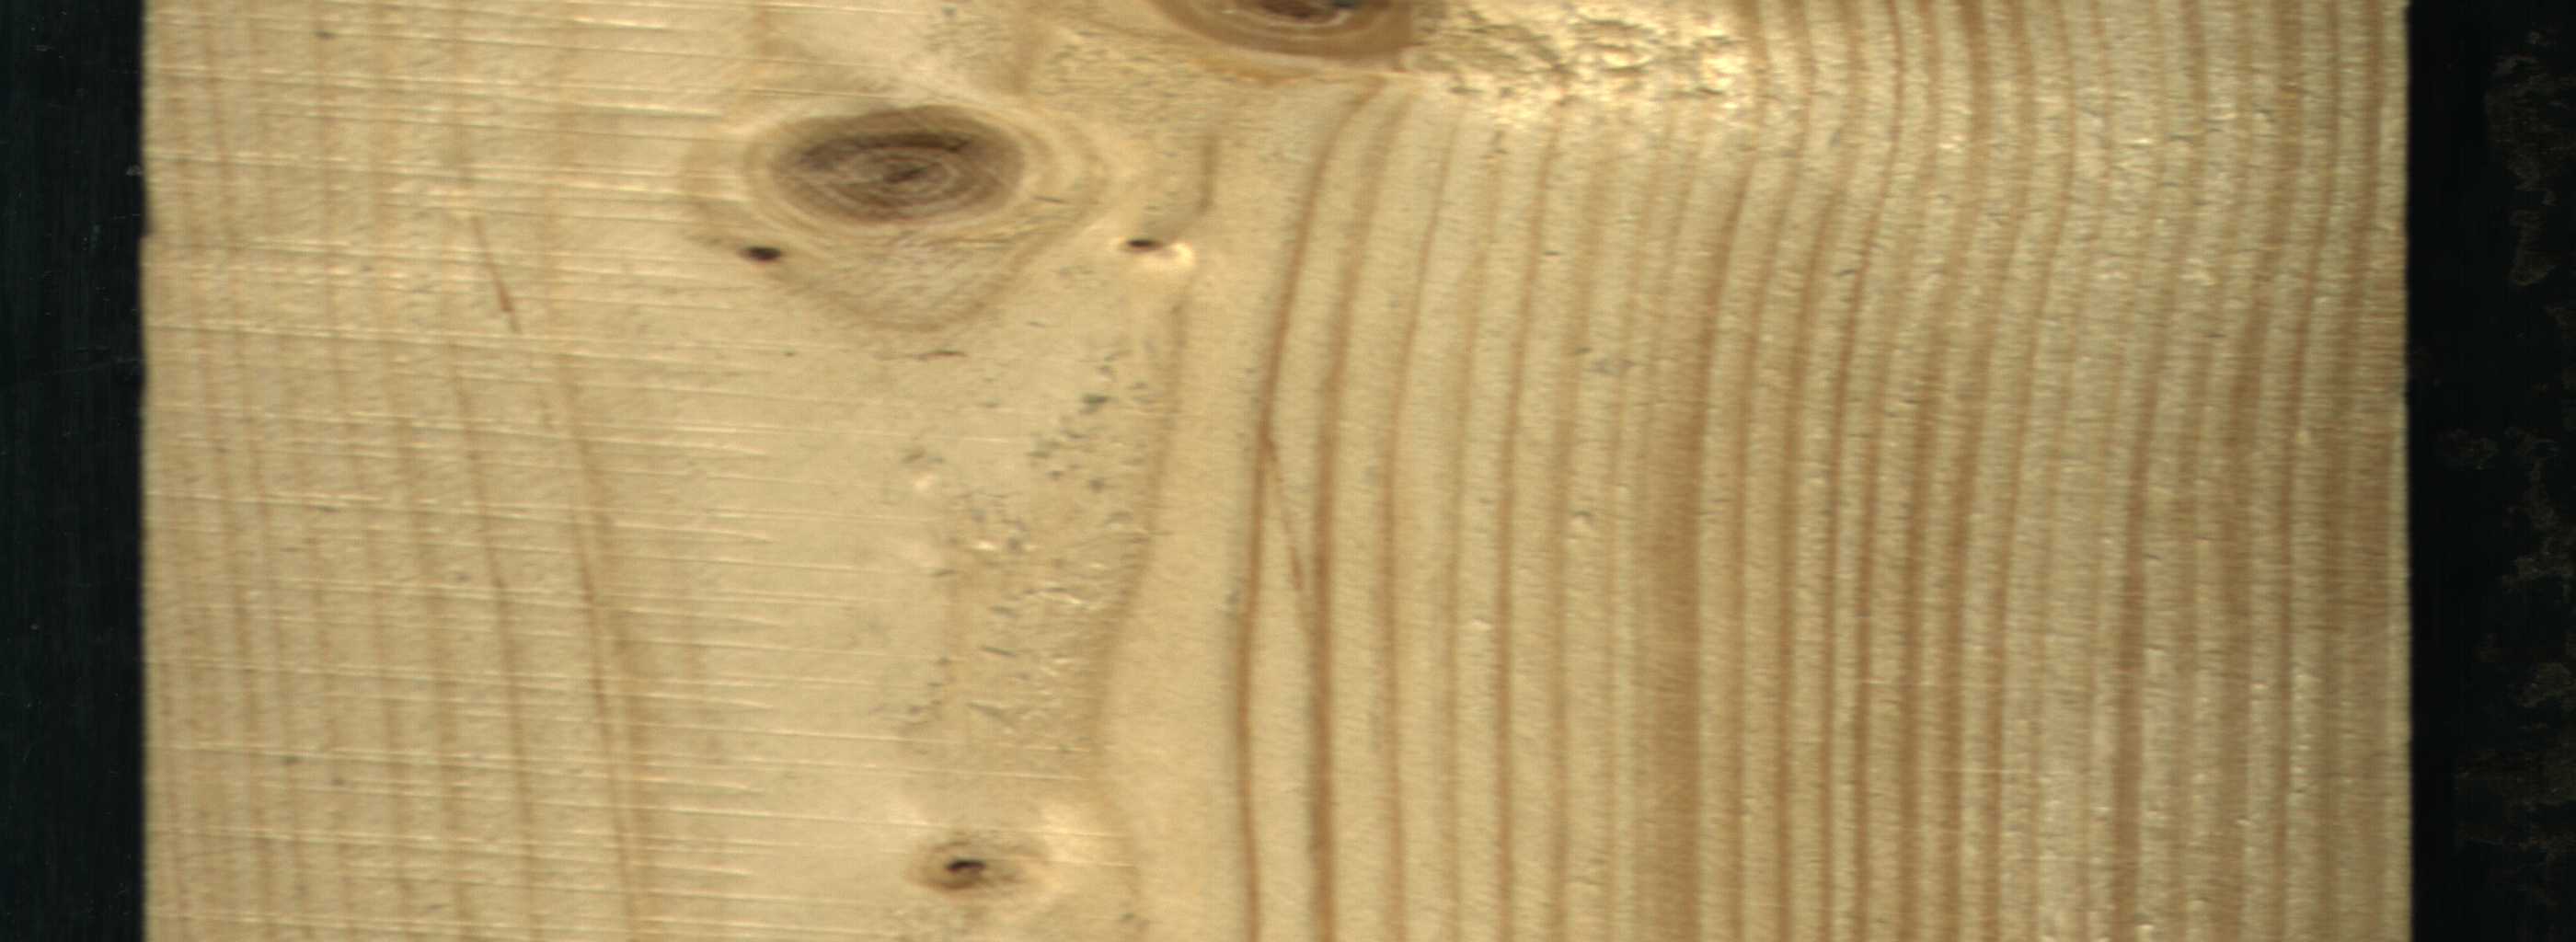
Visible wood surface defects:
Dead_Knot
Live_Knot
Live_Knot
Live_Knot
Live_Knot